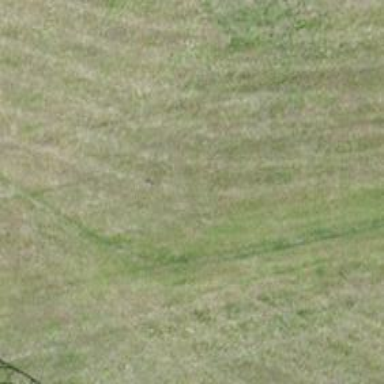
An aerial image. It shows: Path covered with grass.